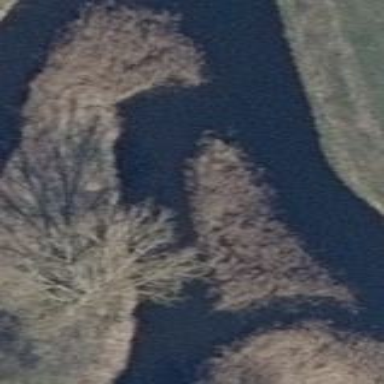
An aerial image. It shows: Reedbed in wetland area.